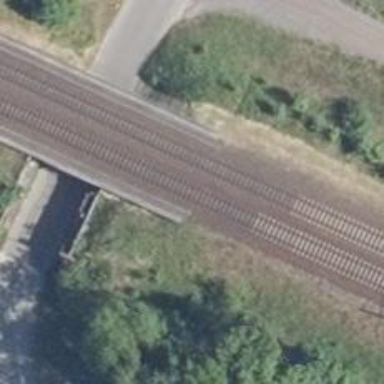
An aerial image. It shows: Railway bridge with electrified contact lines.